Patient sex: M
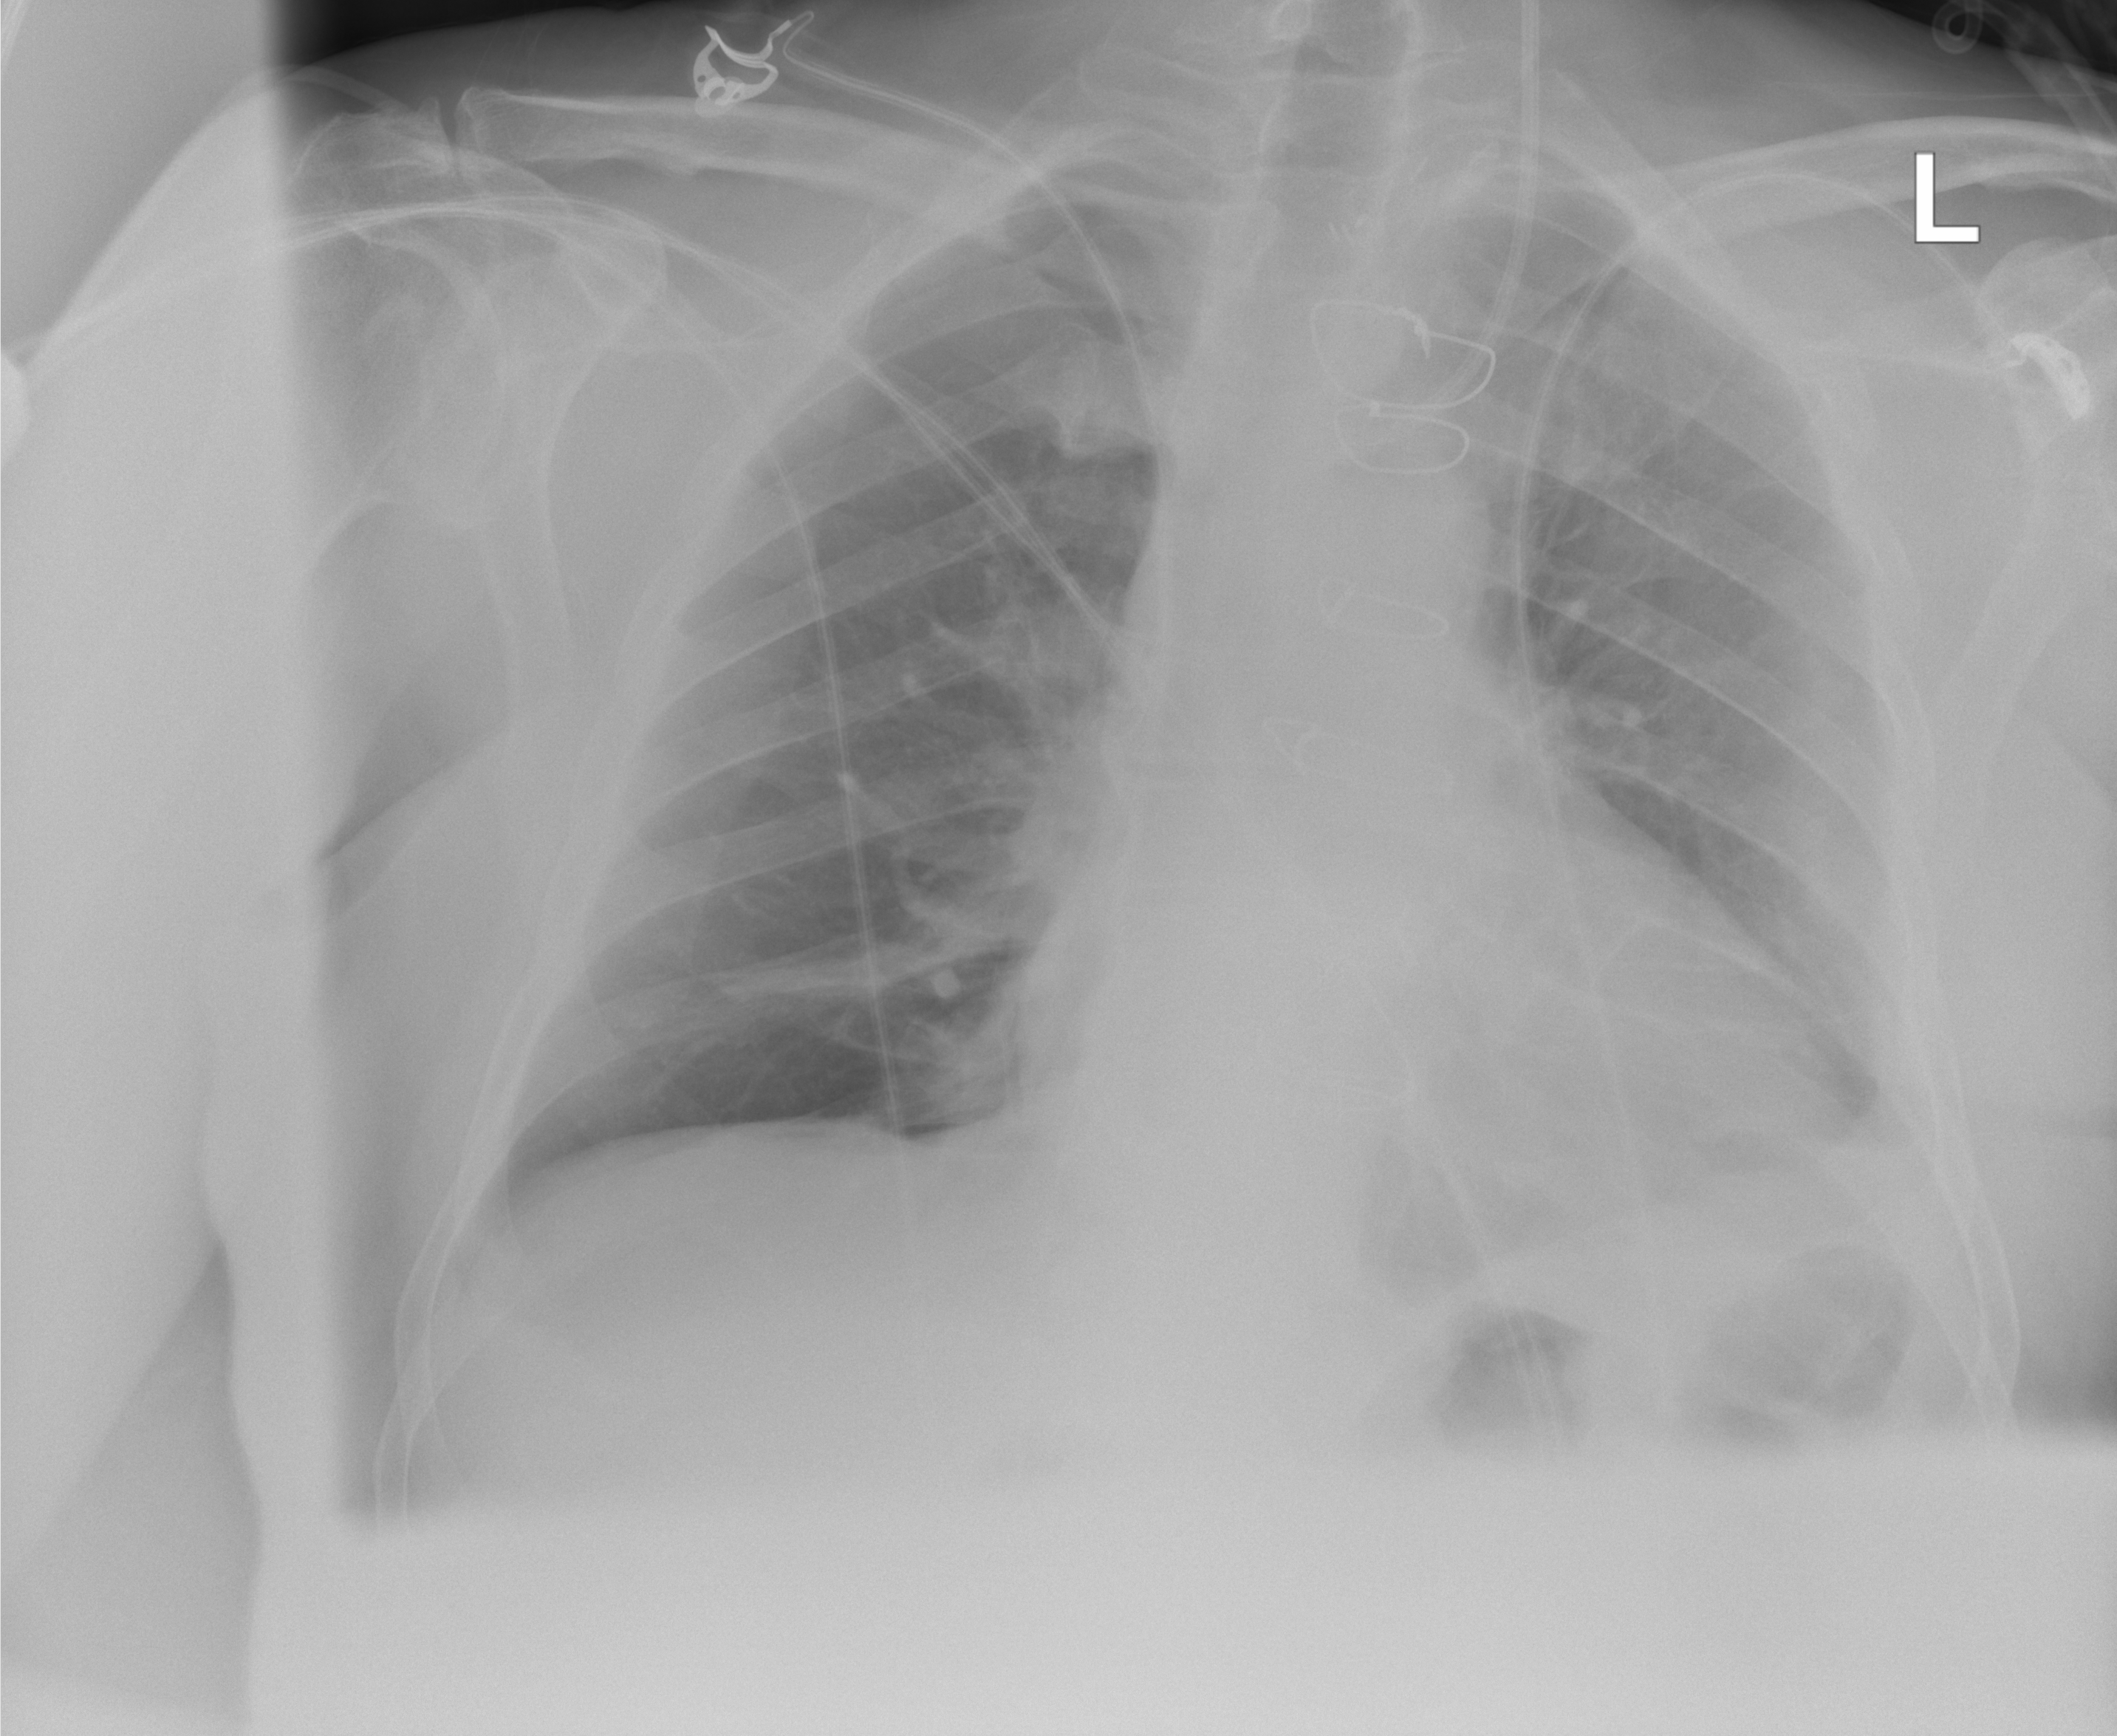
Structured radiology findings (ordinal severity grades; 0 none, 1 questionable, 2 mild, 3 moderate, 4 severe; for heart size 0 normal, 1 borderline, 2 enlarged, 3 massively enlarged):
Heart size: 1
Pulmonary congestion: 2
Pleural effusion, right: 0
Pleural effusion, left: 2
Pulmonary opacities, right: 2
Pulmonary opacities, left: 2
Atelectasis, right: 2
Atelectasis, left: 2